Question: In my office, there is a desktop computer which is CentOS7.2 system, there installed MySQL on it.
and in my computer, I have a Sequel Pro on it.
I want to use the Sequel Pro to connect the desktop computer's mysql.
But there gets this error:

'''
Unable to connect to host 10.10.10.127, or the request timed out.
Be sure that the address is correct and that you have the necessary privileges, or try increasing the connection timeout (currently 10 seconds).
MySQL said: Host '10.10.10.121' is not allowed to connect to this MySQL server
'''
The desktop computer ip is '10.10.10.127', mine is '10.10.10.121'.
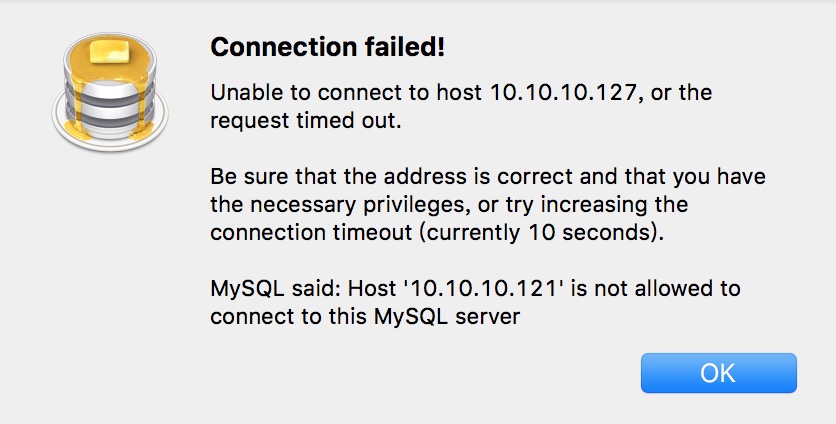
Answer: As your situation, you should set the remote login user privileges in your mysql:
1. In your desktop computer, you login to the mysql: mysql -u root -p
2. grant the priviliges GRANT ALL PRIVILEGES on yourDB.* to 'root'@'10.10.10.121' IDENTIFIED BY 'the password';
3. flush privileges
Then you can use the tool to connect the desktop computer's mysql in your computer.
You'd better fixed the desktop computer and your computer's LAN ip .